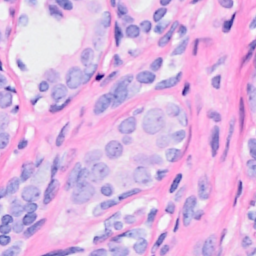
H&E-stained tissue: Breast